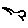
Label: bird